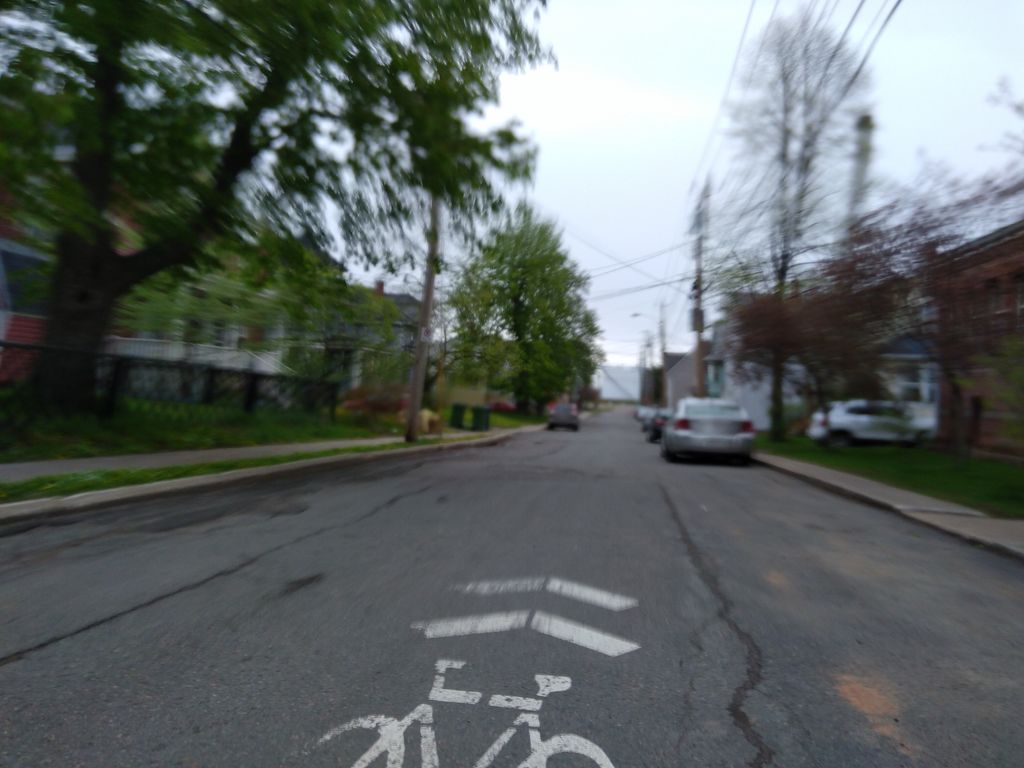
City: charlottetown